Question: I am making my app dpi-aware per monitor by setting '<dpiAware>True/PM</dpiAware>' in the manifest file. I can verify with process explorer that this is indeed working or by calling GetProcessDpiAwareness.
This is all working fine and I can scale anything in the client area fine in my code. However, my only problem is that if I drag my app from a system-dpi monitor to a non-system dpi monitor, the title bar and any system menu would either become too big or too small. This isn't the case for most built-in apps (e.g. calc, edge browser, etc..) so there must be away to scale it properly. Does anyone how the devs at MS did this?
The screenshot below should explain my problem better. Also notice, that the padding between the close, min, and max button is different when it's scaled (96dpi).

<URL> I'm attaching a very simple app that is per-monitor dpi aware.
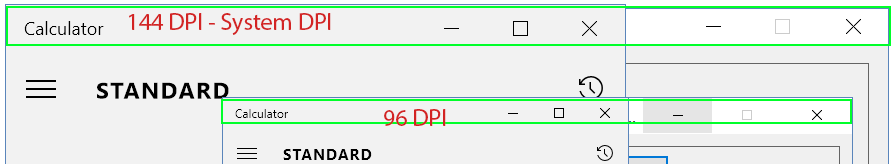
Answer: > Does anyone how the devs at MS did this?
This has a pretty disappointing answer. Using <URL>'s WinCheat and inspecting the top-level window of Calculator, I see a window size of 320x576, and a client size that is also 320x576.
In other words, Microsoft entirely avoids the problem by suppressing the non-client area of the window, putting everything in the client area instead. Making this work well for you may involve custom drawing of the title bar.
Something worth noting is that Calculator and e.g. Windows Explorer don't use the same colour for the title bars. Calculator doing custom drawing of the title bar would explain that perfectly.